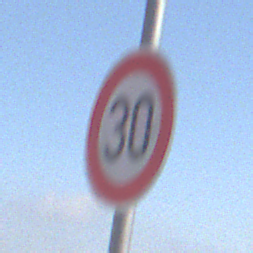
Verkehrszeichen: Geschwindigkeit30
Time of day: Midday
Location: Outdoor (Nature)
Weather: PartlyCloudy
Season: NotSpecified
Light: Natural